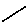
Label: line